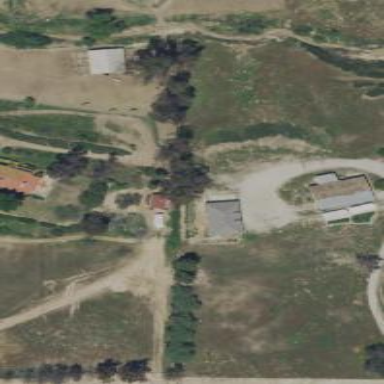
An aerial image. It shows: Farmyard area.